Field crop: maize
Growth stage: 2
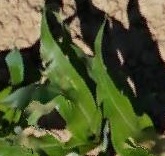
Species: maize